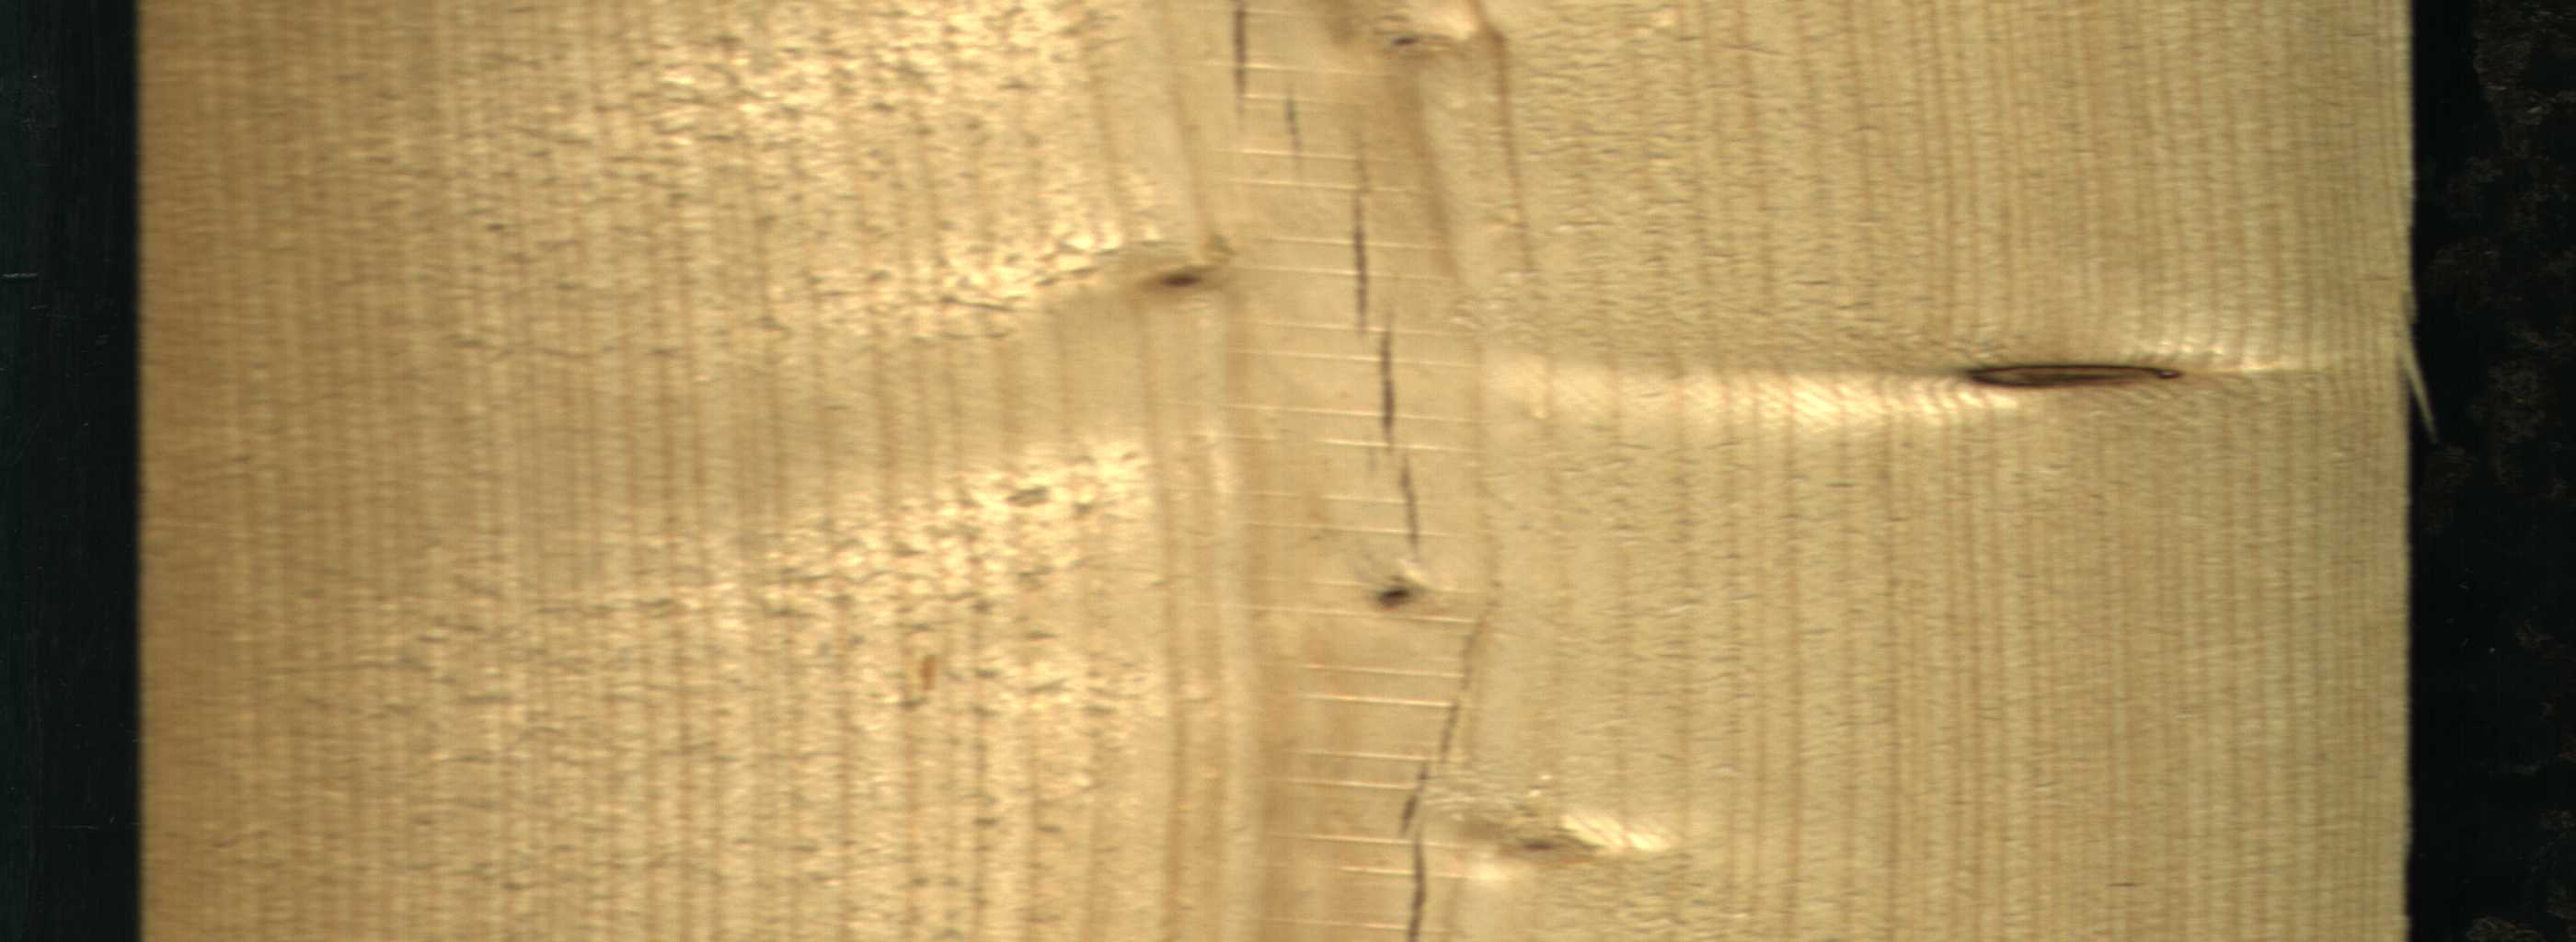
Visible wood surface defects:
Crack
Crack
Crack
Crack
Crack
Dead_Knot
Live_Knot
Live_Knot
Live_Knot